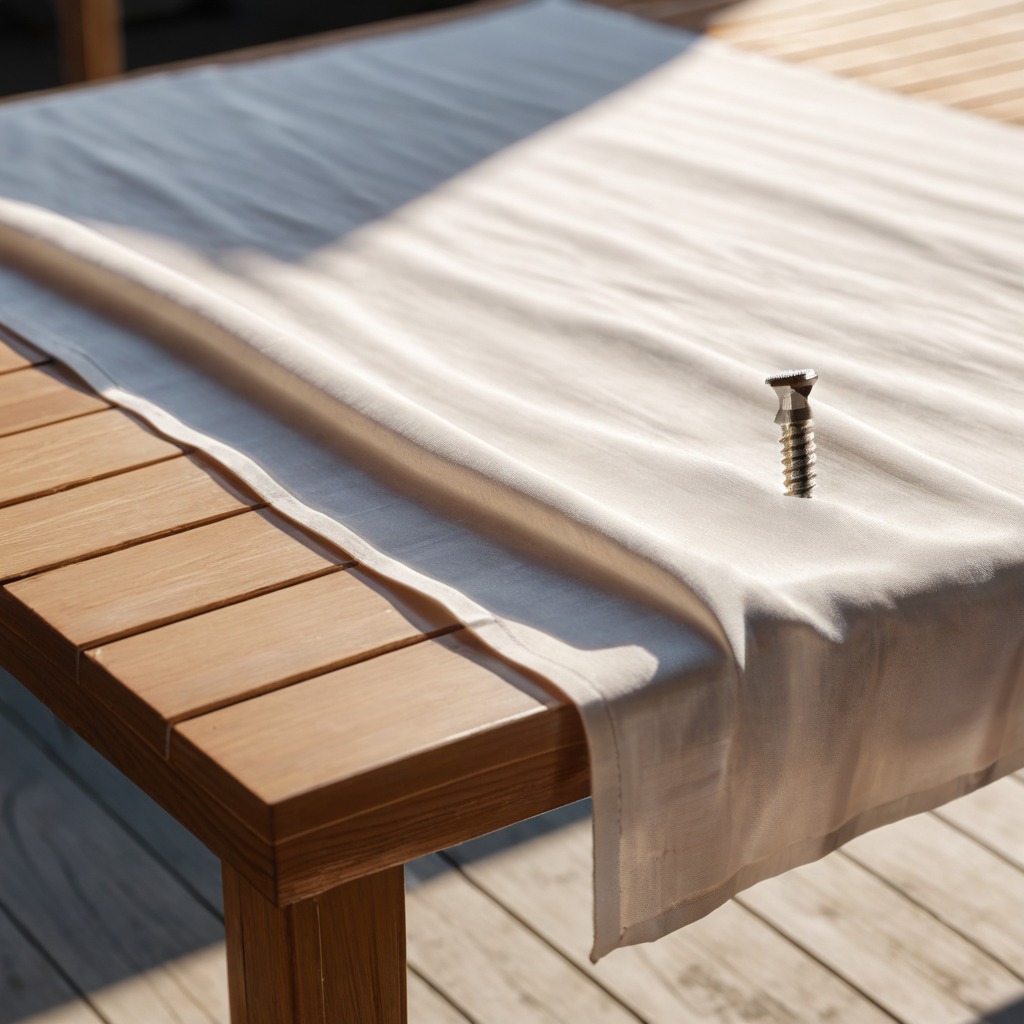
A metal screw is lying on a wooden table in an outdoor workshop during daytime bright natural light soft shadows worn but beneath the cloth.